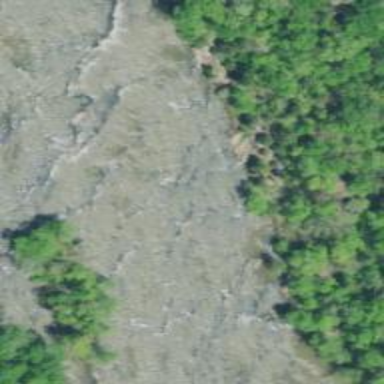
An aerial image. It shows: Scene featuring rapids in waterway.